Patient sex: F
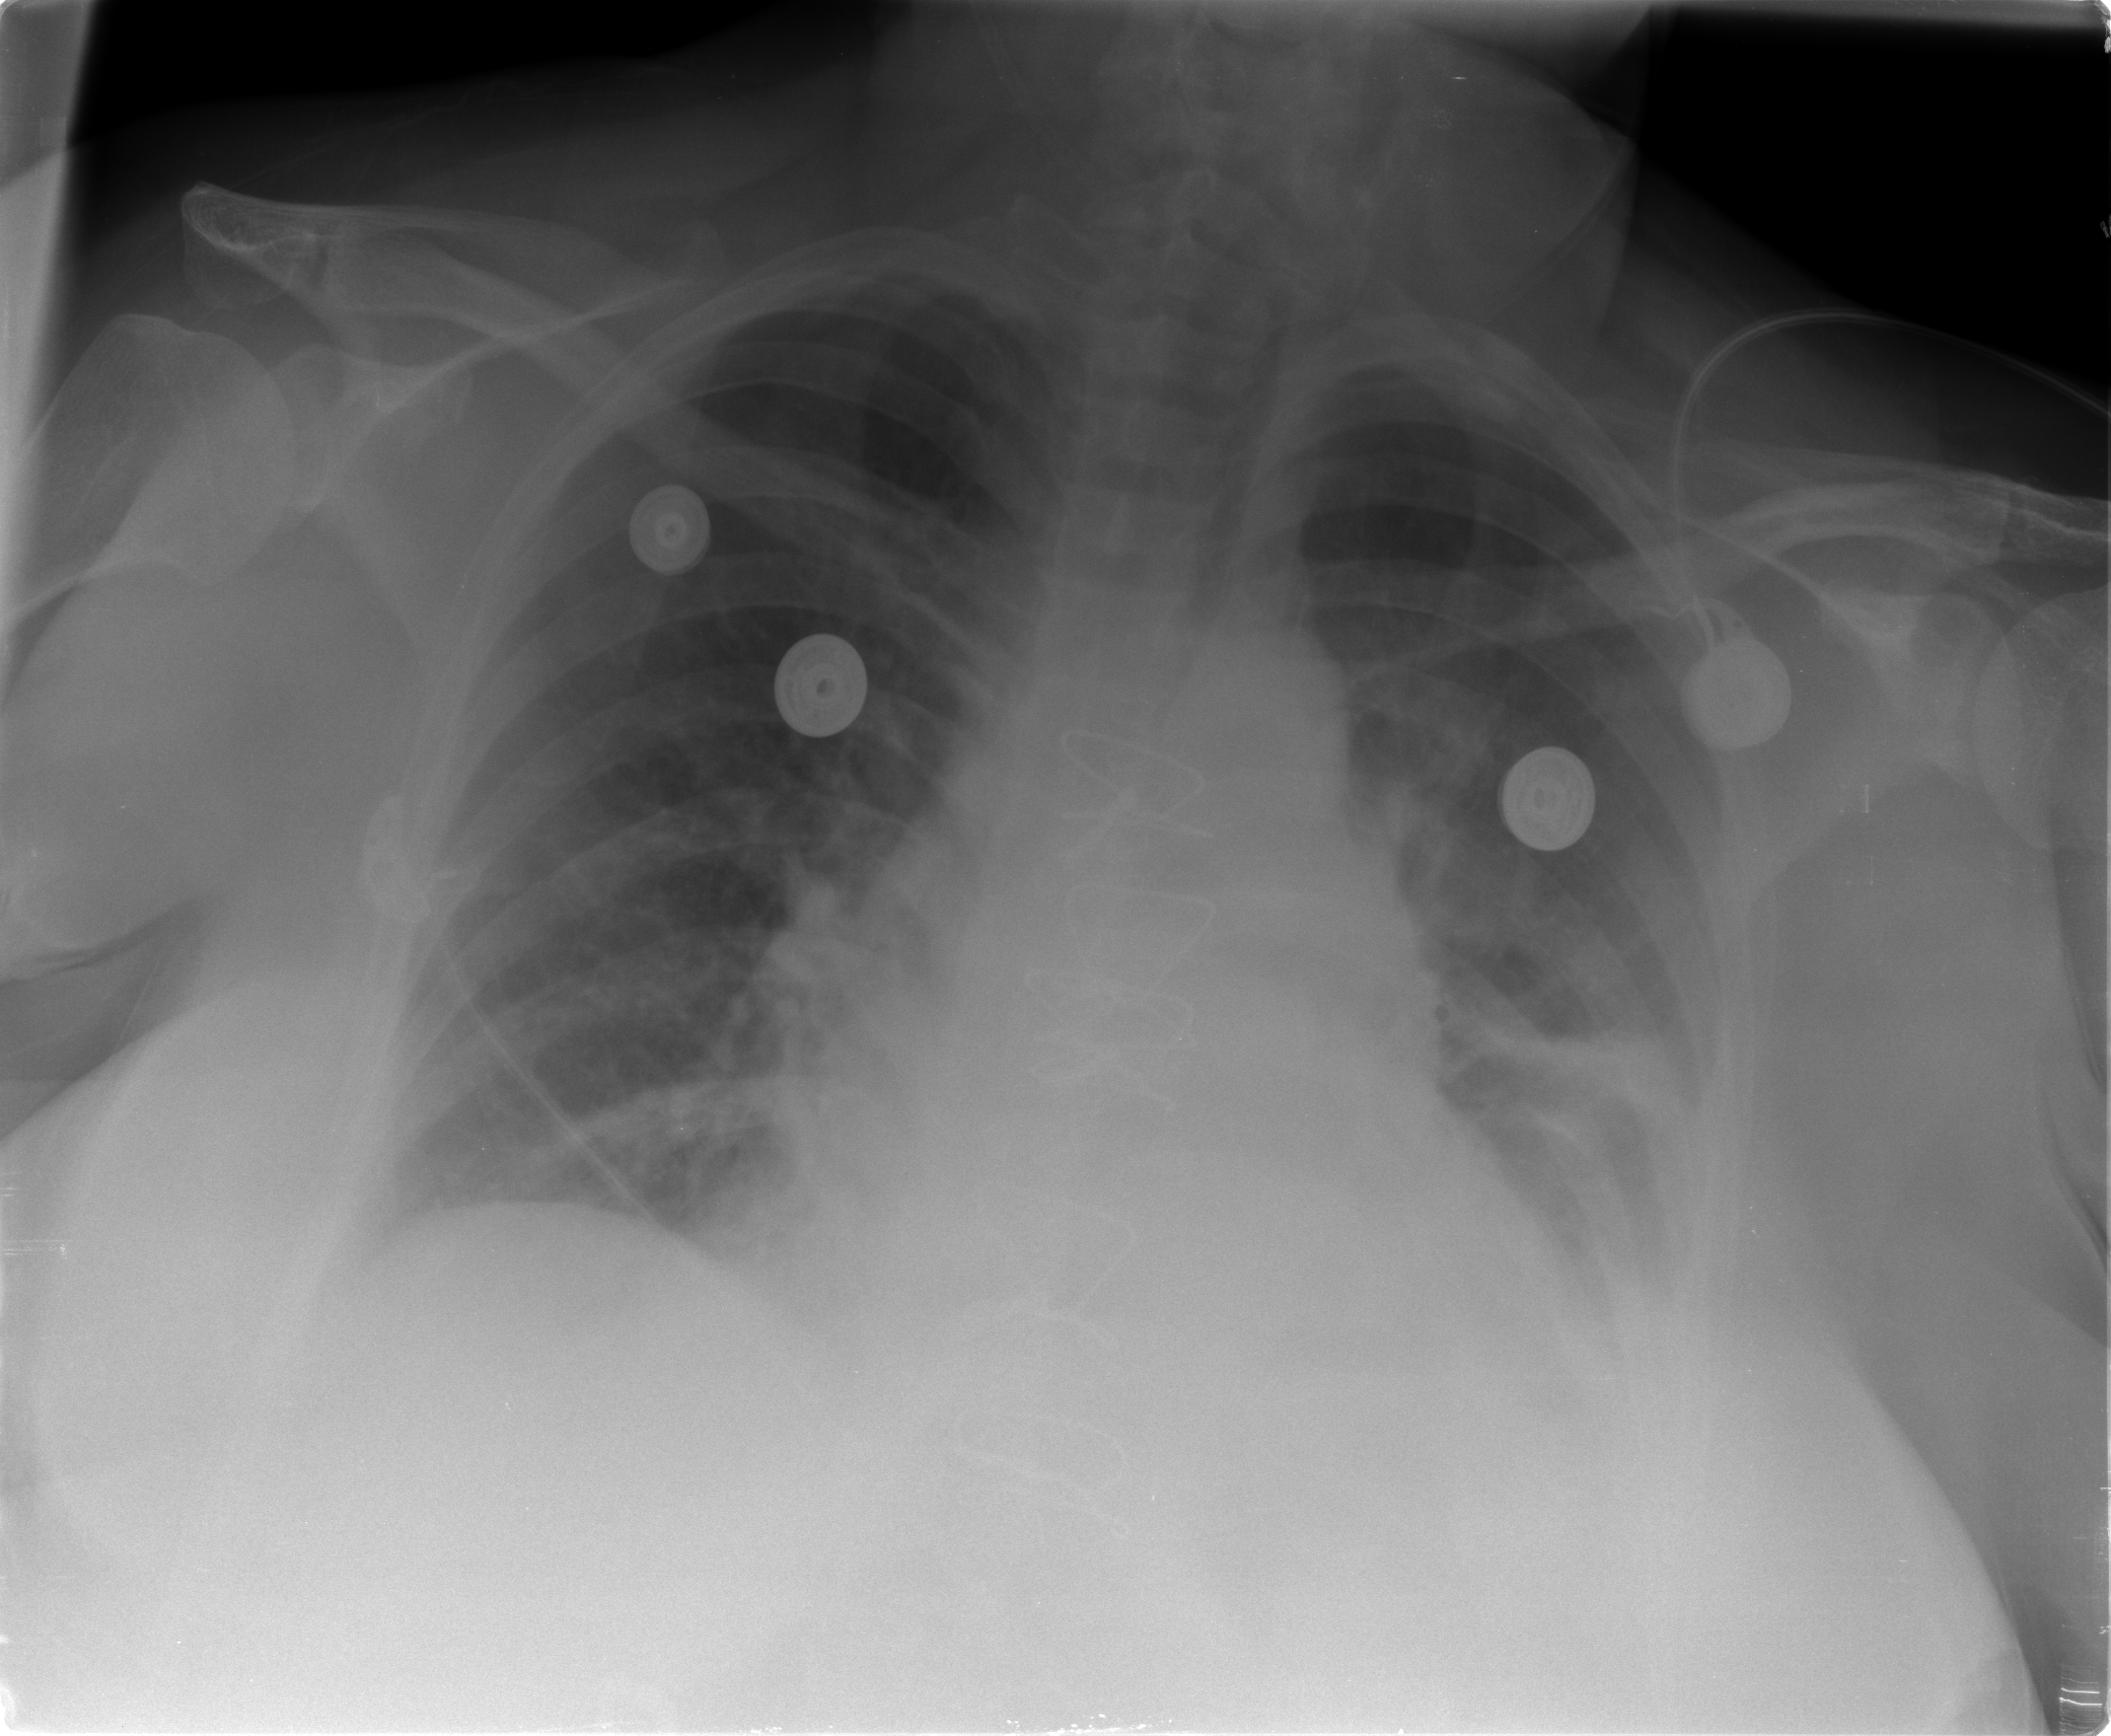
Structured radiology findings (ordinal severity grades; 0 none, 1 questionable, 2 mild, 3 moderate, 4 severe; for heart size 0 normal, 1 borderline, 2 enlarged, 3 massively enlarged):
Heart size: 2
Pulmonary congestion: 2
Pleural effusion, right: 0
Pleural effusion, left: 3
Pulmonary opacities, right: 0
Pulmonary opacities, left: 1
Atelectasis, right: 2
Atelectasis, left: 3